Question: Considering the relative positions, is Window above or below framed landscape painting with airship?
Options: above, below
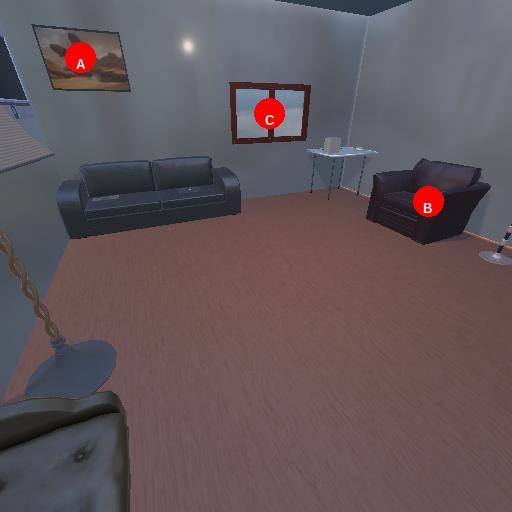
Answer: above